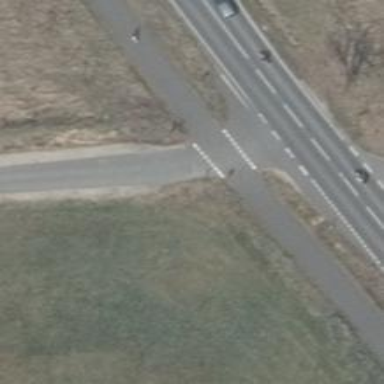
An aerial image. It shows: Road with "give way" sign.